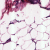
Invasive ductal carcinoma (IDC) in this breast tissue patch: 0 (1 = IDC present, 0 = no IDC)